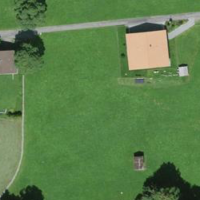
EUNIS habitat code: 24
Species observed at this site:
Corylus avellana